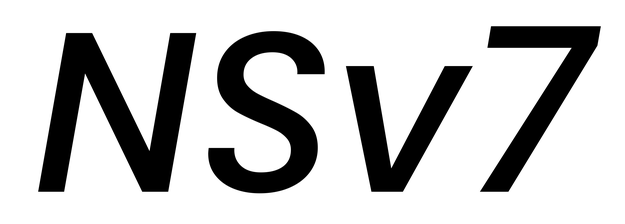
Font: Poppins-MediumItalic